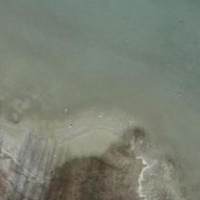
EUNIS habitat code: 14
Species observed at this site:
Phalacrocorax carbo
Anas platyrhynchos